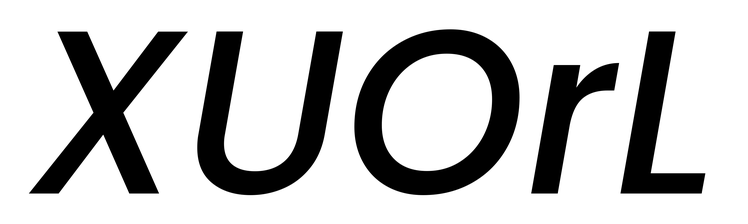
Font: Poppins-MediumItalic